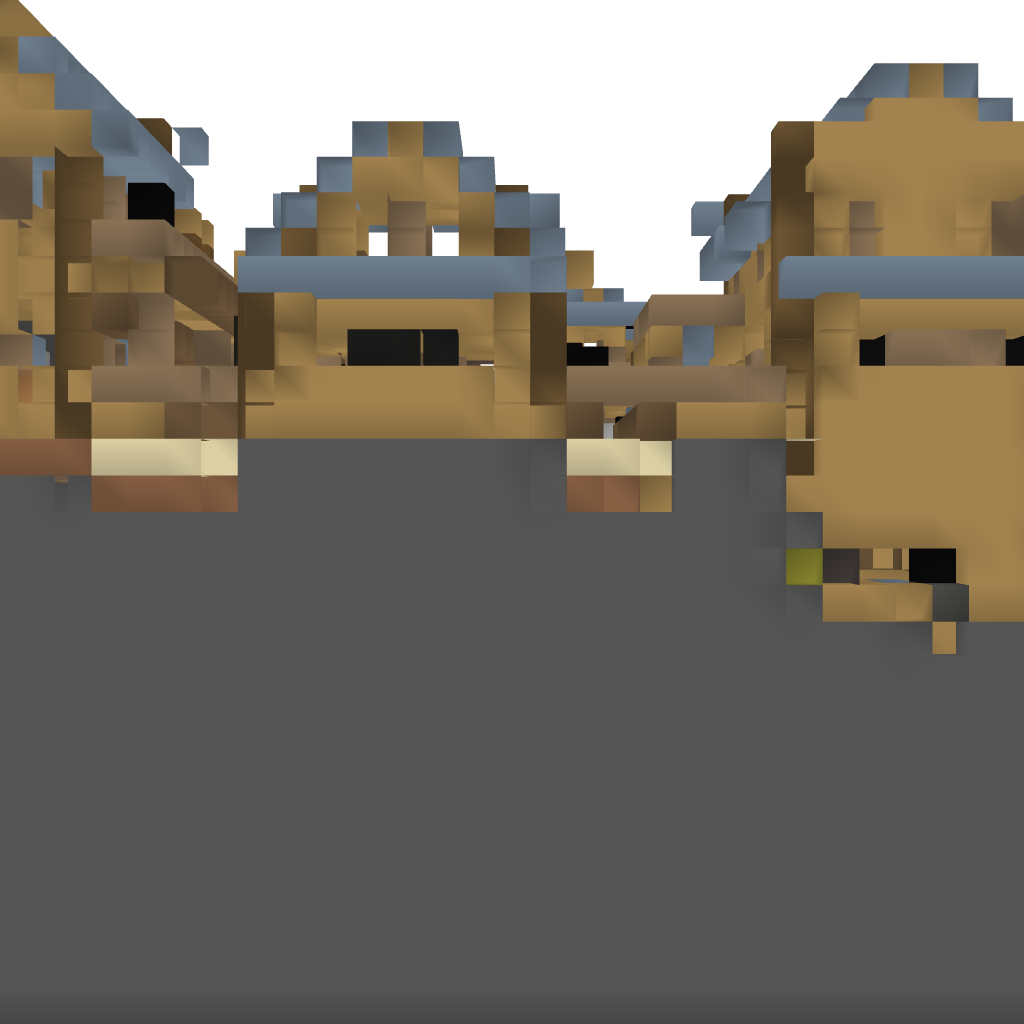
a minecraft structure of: Wild west spawn town